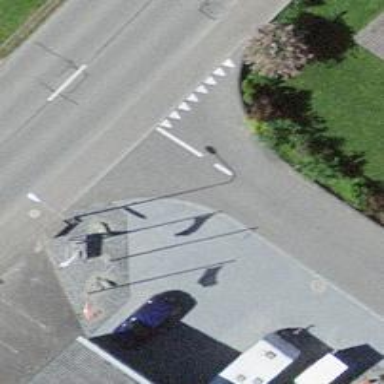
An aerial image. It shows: Road with "give way" sign.